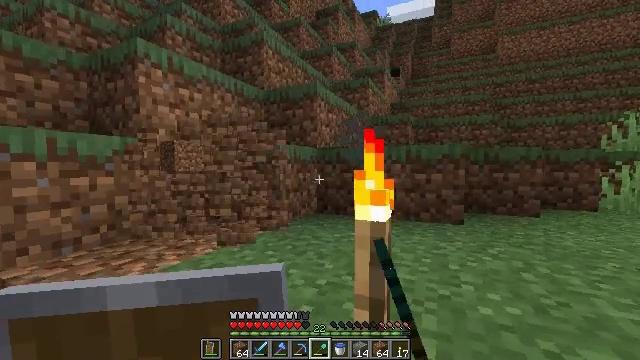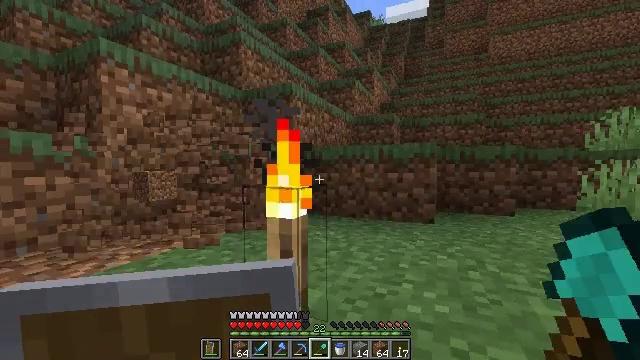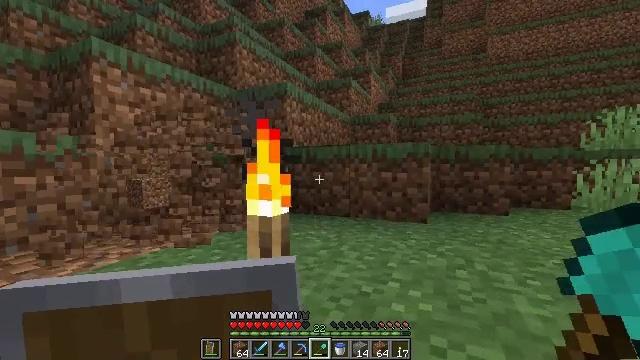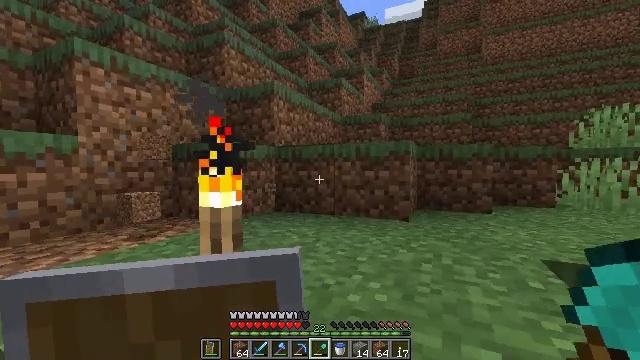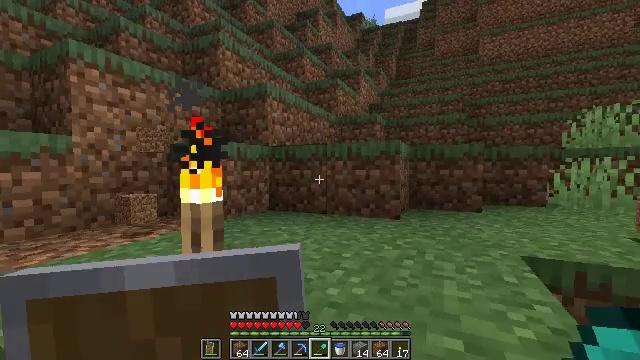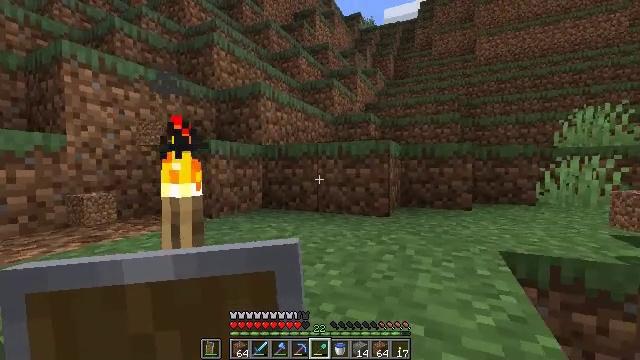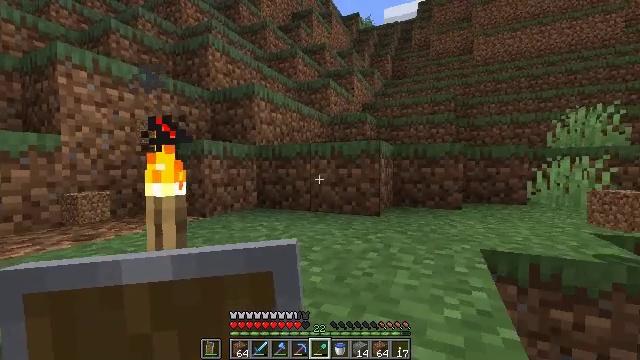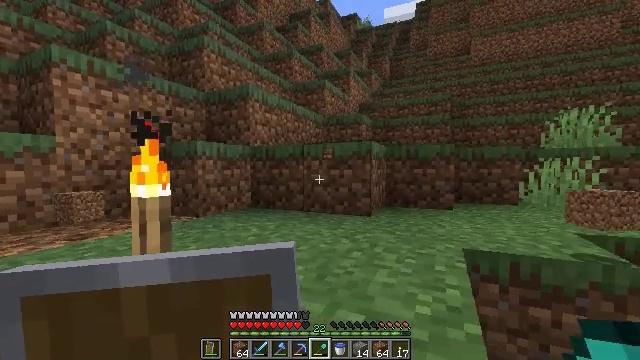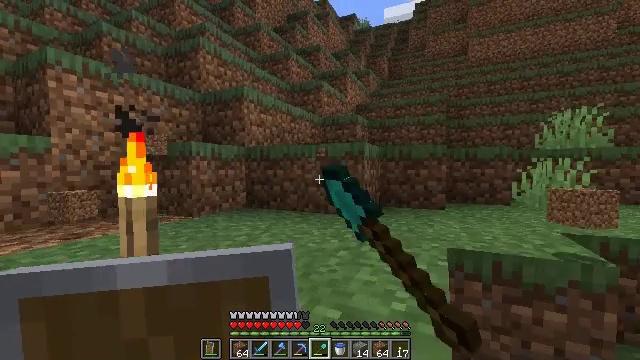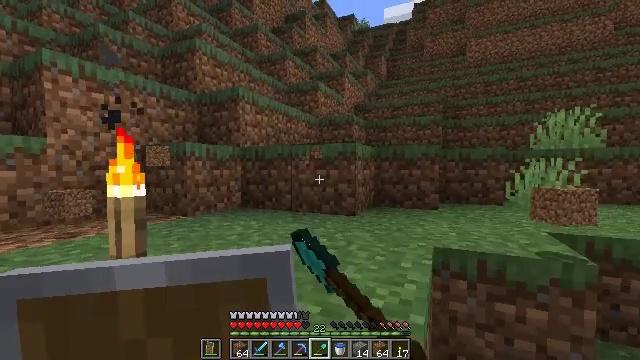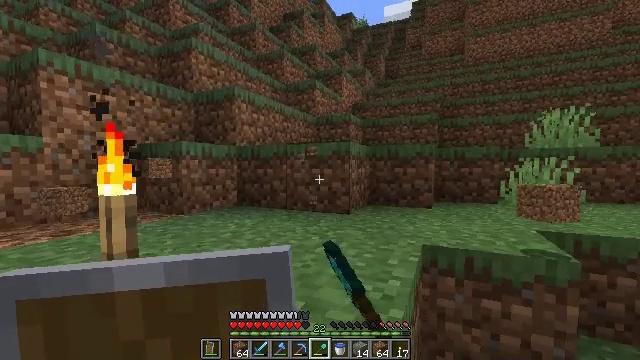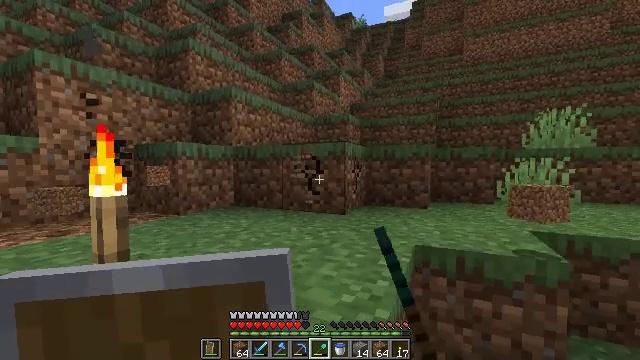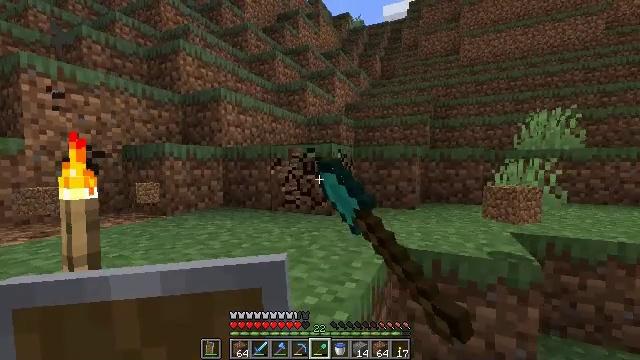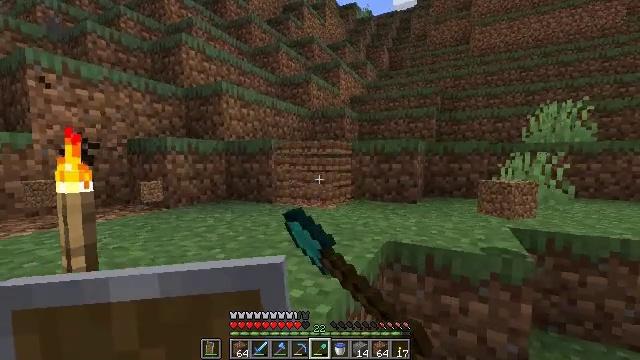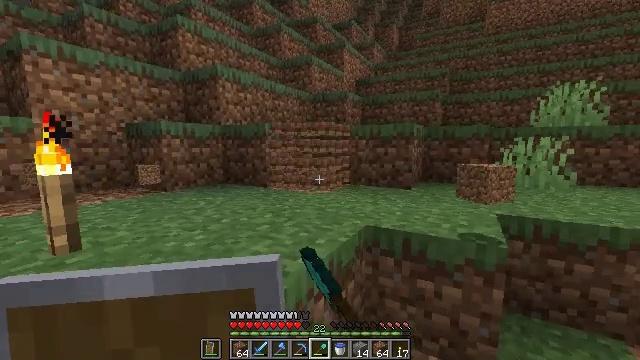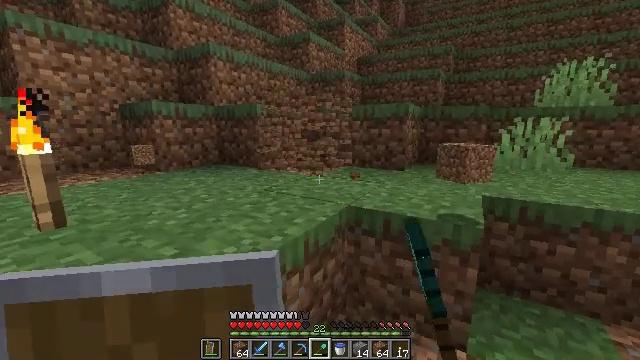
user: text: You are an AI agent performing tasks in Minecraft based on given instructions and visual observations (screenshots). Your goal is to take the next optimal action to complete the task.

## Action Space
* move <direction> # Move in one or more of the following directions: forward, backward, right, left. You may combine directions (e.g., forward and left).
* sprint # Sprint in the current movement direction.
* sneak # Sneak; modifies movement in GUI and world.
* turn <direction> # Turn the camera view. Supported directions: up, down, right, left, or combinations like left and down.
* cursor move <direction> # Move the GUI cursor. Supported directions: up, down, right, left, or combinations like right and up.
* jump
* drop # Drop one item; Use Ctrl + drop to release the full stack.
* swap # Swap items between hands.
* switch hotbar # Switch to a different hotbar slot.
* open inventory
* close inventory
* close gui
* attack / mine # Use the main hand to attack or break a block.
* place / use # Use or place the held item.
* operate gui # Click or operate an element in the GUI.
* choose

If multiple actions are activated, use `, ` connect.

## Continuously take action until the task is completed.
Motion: motion action
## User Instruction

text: Break the grass block.
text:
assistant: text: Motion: move right
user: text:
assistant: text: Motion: move right
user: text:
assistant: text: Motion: move right
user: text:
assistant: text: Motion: move forward and move right
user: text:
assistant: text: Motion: move forward and move right
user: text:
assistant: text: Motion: move forward and move right
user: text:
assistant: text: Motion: move forward and move right, attack / mine
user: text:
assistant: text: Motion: move forward and move right, attack / mine
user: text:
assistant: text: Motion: move forward and move right, attack / mine
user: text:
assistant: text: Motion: move forward and move right, attack / mine
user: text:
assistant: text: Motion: move right, attack / mine
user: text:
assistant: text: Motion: move right, attack / mine
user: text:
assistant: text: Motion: move right, turn left and down, attack / mine
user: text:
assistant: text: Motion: move right, turn left and down, attack / mine
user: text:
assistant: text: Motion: turn left and down, attack / mine
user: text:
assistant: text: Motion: attack / mine
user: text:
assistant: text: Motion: move right, attack / mine
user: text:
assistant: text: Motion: move right, turn down, attack / mine
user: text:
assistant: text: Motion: move right, turn down, attack / mine
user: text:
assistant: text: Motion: move right, attack / mine
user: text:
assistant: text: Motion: move right, attack / mine
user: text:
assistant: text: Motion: attack / mine
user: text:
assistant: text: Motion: attack / mine
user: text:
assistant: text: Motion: attack / mine
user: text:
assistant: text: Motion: attack / mine
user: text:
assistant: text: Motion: move forward and move right, attack / mine
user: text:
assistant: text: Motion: move forward and move right, attack / mine
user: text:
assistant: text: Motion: move forward and move right, turn down, attack / mine
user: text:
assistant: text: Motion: move forward and move right, turn right and down, attack / mine
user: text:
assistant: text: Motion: move forward and move right, turn right, attack / mine